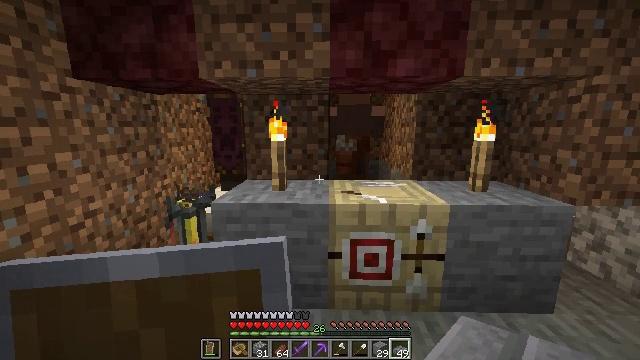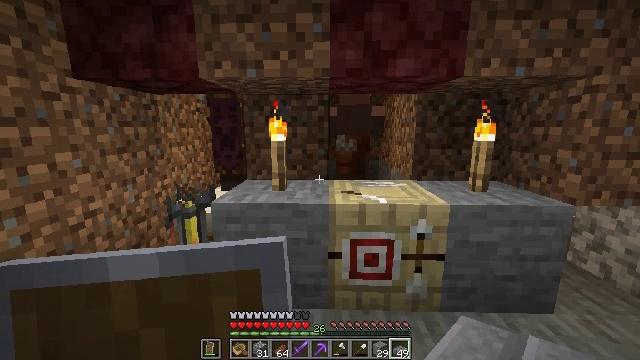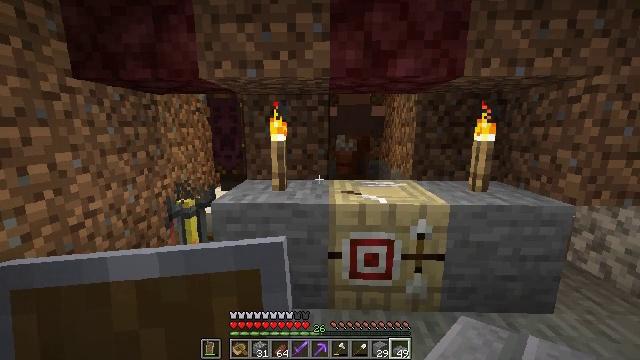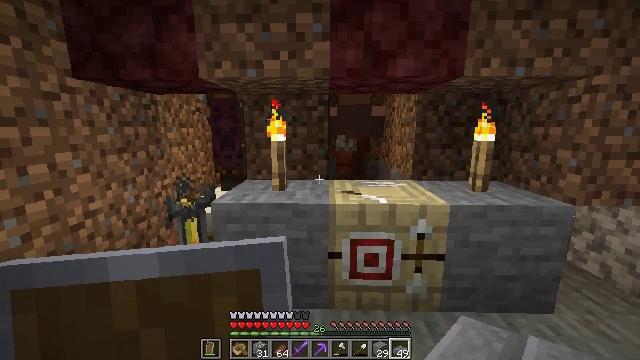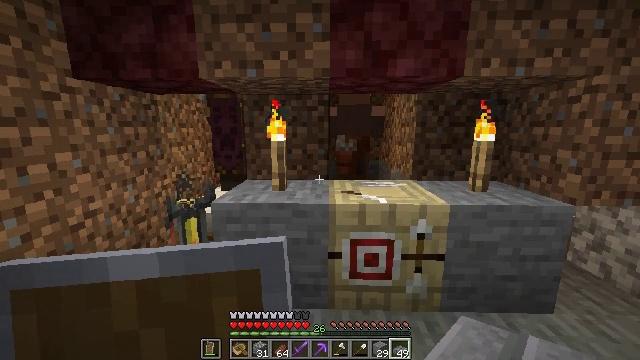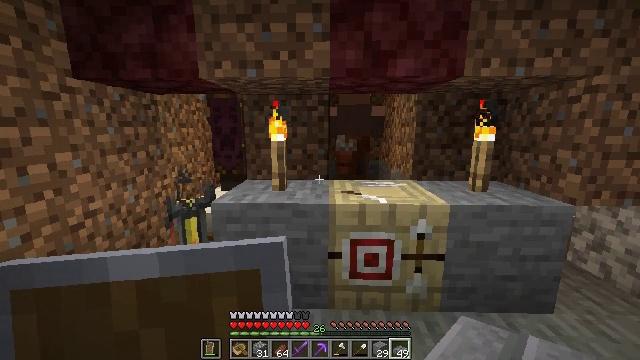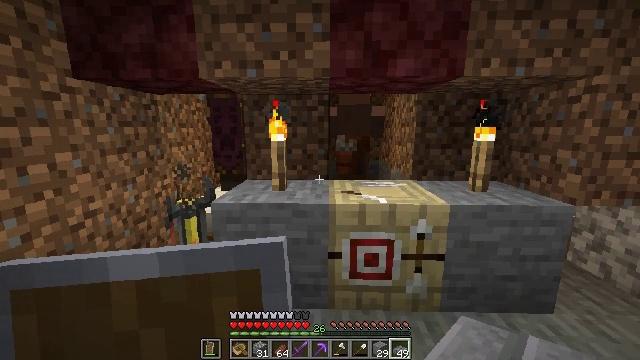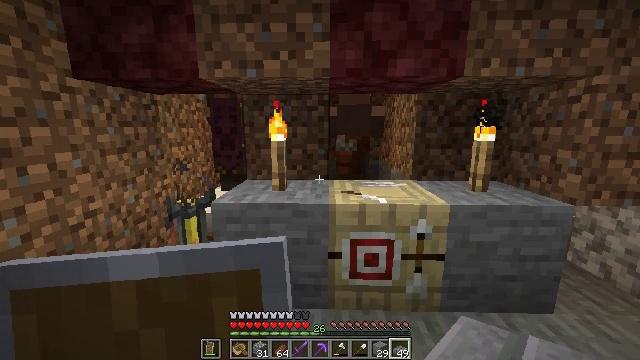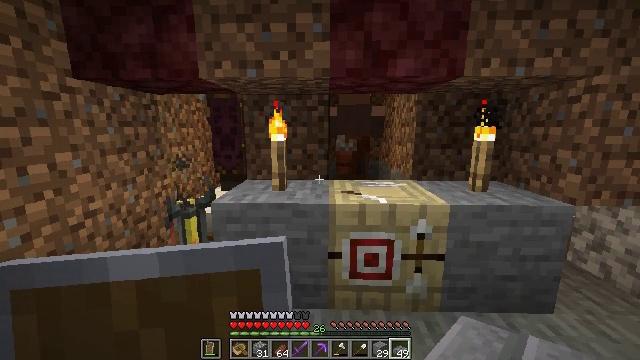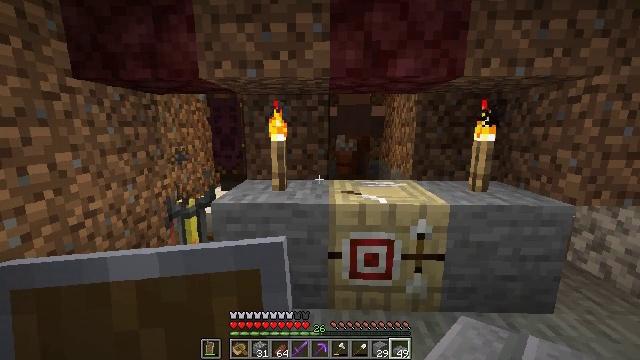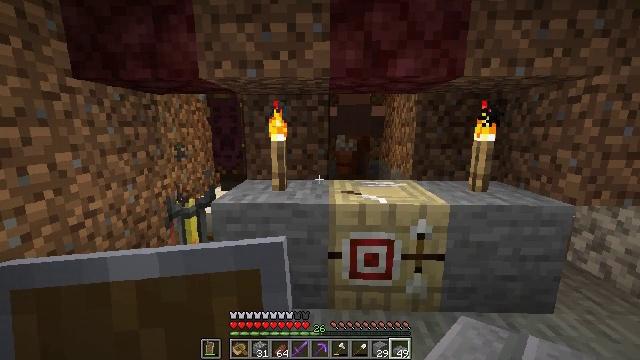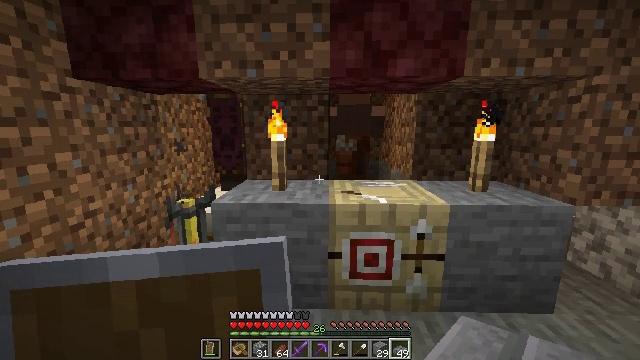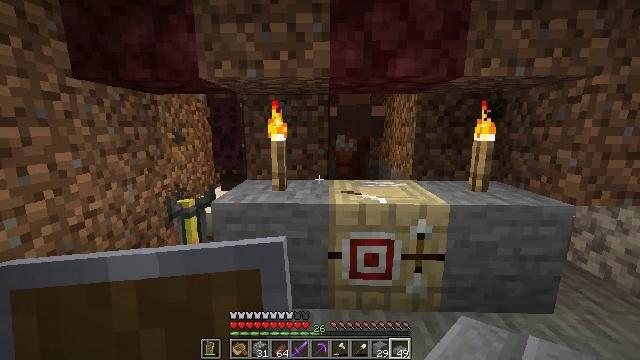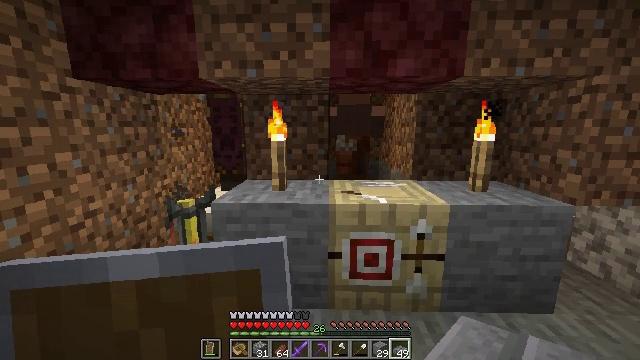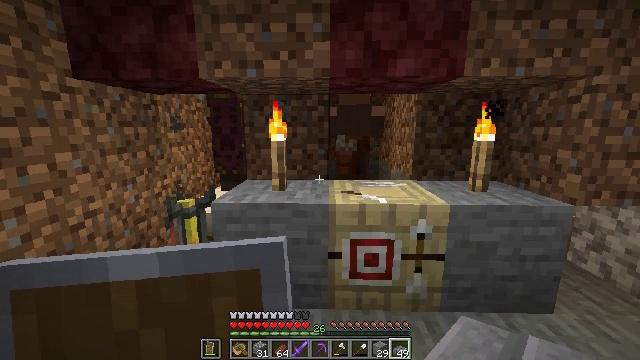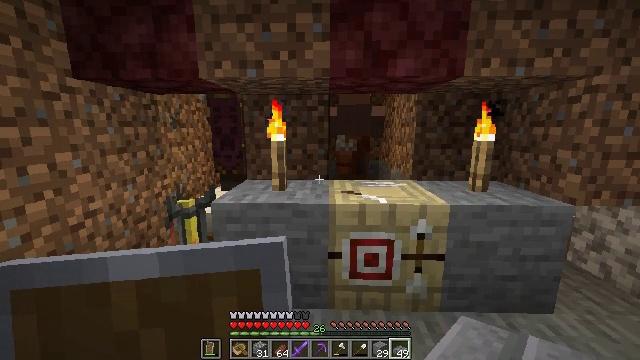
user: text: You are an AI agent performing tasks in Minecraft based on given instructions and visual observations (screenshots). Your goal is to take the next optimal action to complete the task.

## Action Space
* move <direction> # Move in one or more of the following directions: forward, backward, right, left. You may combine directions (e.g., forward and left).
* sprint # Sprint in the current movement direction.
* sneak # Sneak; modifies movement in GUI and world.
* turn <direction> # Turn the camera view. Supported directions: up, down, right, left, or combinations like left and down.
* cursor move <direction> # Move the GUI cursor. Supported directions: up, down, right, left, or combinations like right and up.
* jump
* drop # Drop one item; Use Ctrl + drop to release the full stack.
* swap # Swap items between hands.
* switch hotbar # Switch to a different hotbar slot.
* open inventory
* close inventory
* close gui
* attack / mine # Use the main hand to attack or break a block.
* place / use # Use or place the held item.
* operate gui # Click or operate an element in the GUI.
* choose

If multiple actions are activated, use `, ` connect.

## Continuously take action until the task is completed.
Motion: motion action
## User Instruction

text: Gather the iron door by mining it.
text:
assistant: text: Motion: no_op
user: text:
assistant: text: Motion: no_op
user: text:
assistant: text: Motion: no_op
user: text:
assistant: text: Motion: no_op
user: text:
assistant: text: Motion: no_op
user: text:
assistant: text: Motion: no_op
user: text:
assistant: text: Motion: no_op
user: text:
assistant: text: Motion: no_op
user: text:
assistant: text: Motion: no_op
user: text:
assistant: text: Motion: no_op
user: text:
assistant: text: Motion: no_op
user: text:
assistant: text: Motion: no_op
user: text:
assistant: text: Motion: no_op
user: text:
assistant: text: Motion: no_op
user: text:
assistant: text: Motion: no_op
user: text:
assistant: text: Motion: no_op
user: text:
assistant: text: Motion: no_op
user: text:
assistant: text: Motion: no_op
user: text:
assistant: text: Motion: no_op
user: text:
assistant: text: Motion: no_op
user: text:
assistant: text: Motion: no_op
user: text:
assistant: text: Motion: no_op
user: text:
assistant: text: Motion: no_op
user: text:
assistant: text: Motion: no_op
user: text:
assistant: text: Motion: no_op
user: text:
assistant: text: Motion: no_op
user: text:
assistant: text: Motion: no_op
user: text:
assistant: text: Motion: no_op
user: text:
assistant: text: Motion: no_op
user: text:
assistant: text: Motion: no_op